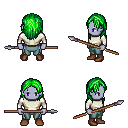
a pixel art fantasy rpg character, male body template, dark elf, purple skin, white long-sleeve shirt, teal pants, green long hairstyle, brown shoes, spear, four views (front, back, left, right), 2x2 character sprite sheet, small pixel art, hard edges, no anti-aliasing